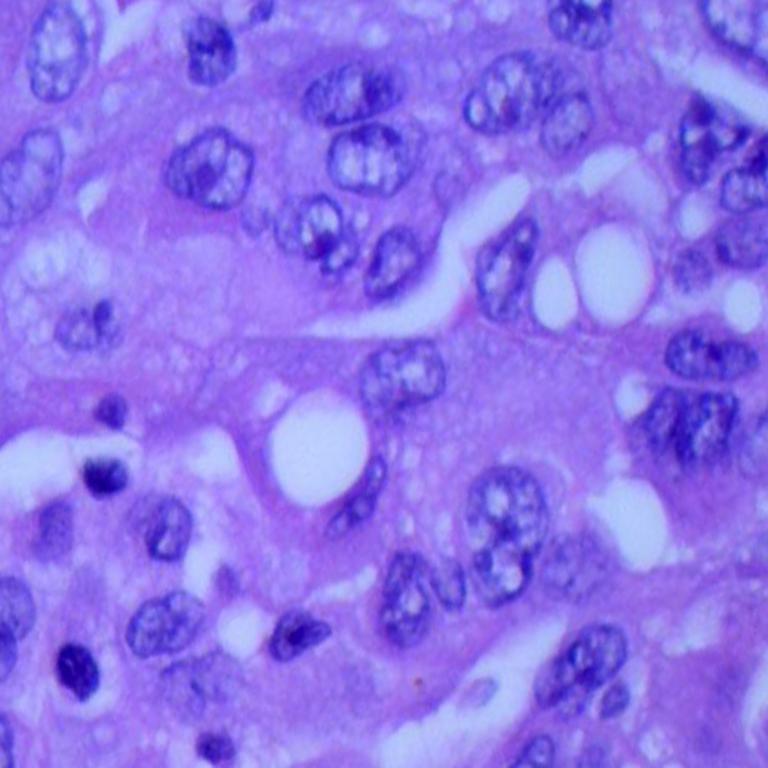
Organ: lung
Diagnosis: adenocarcinomas